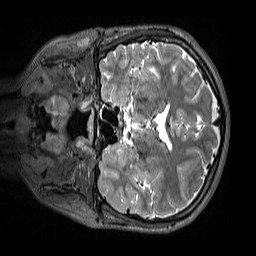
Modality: T2w
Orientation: coronal
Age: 11
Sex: male
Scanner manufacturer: siemens
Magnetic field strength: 3 T
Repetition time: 3.2 s
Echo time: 0.408 s